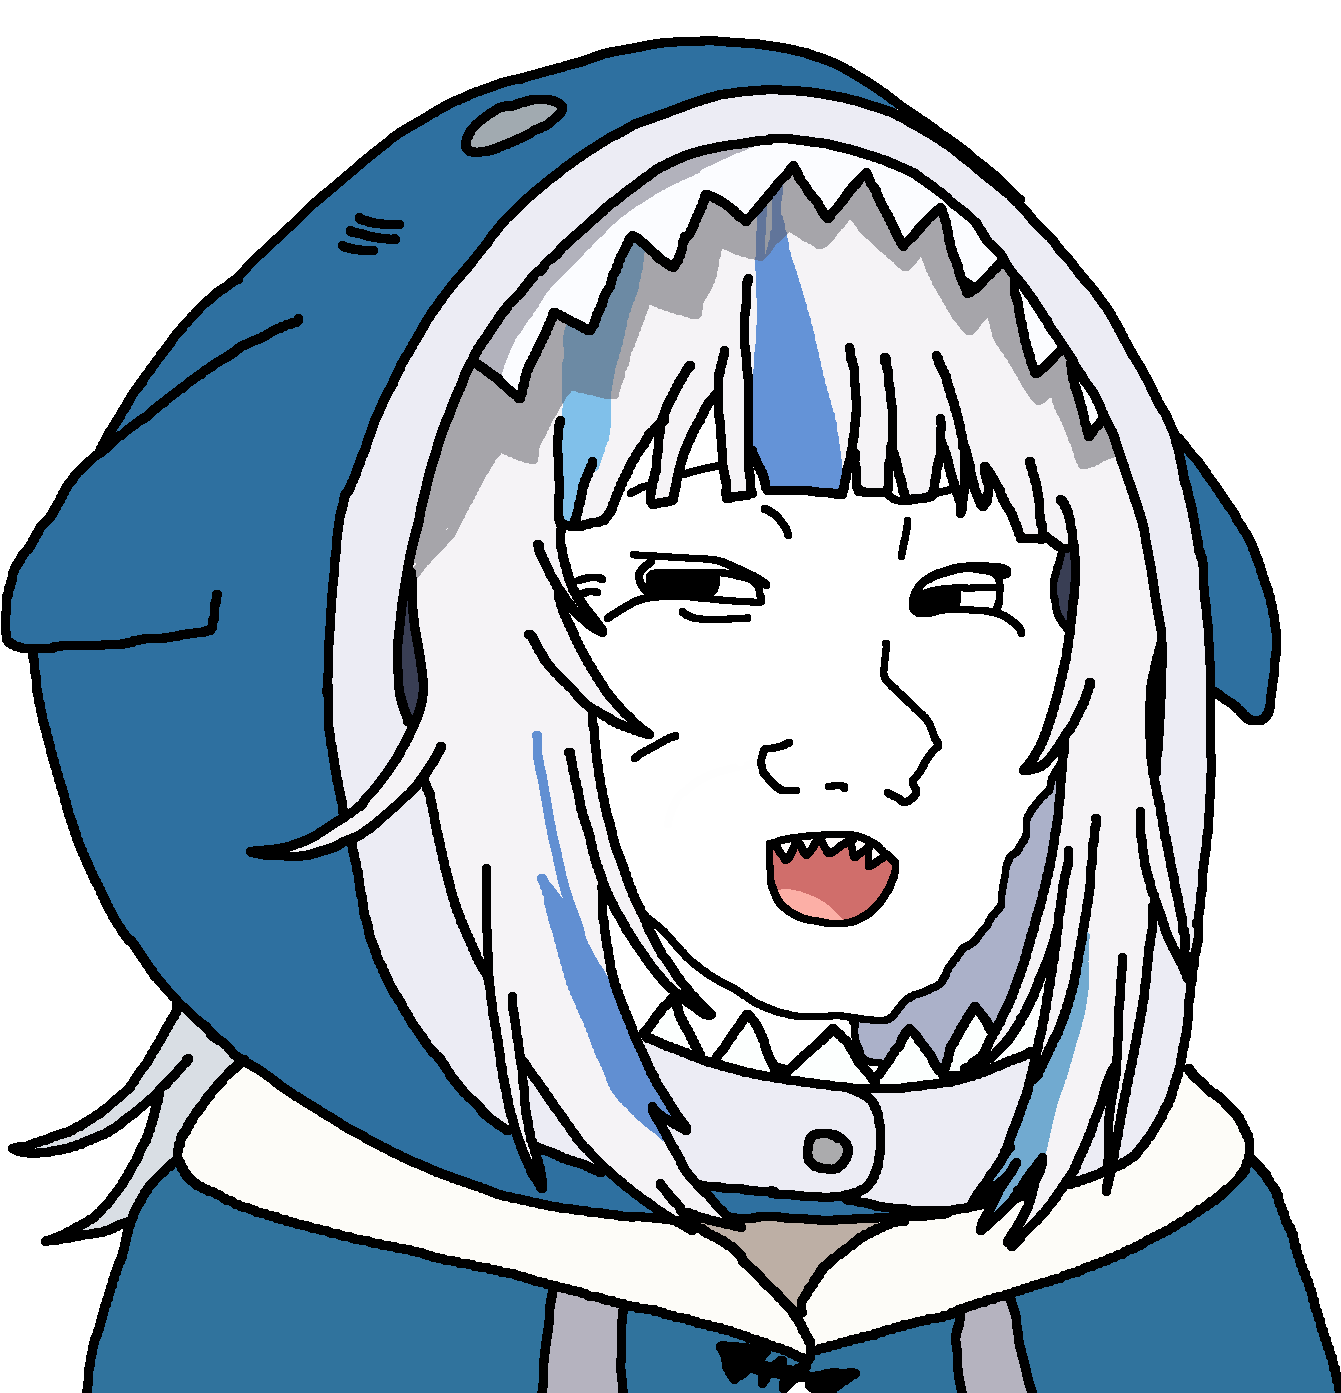
Label: 5_Smugjak